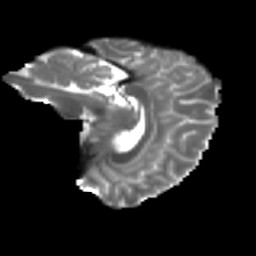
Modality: T2w
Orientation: sagittal
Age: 22
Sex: female
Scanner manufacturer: ge
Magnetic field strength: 3 T
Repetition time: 7.8 s
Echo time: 0.0606 s